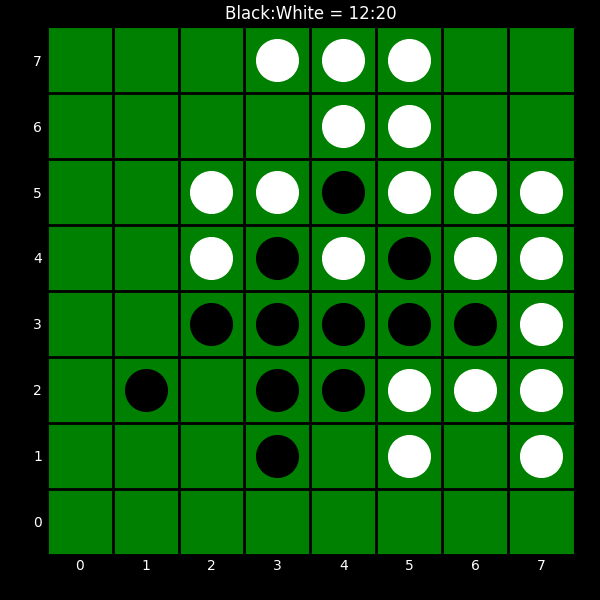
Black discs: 12
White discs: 20